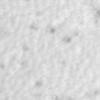
Label: no_change